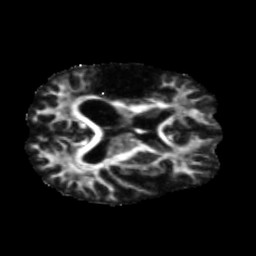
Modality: FA
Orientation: axial
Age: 55
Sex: male
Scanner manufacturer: siemens
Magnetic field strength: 3 T
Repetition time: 5.47 s
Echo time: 0.0854 s